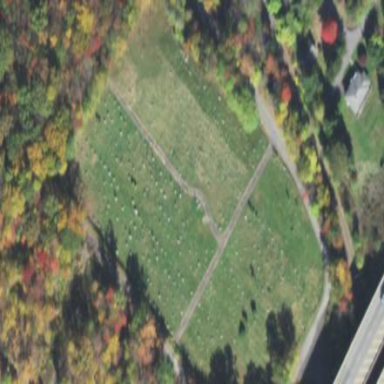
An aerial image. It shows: Cemetery.